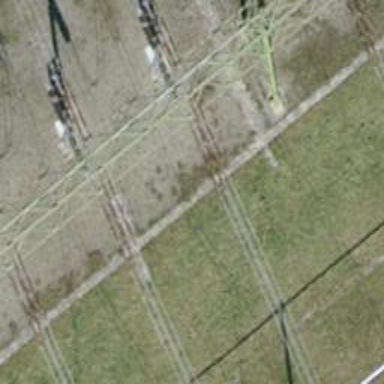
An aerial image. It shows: Insulator used in power equipment.